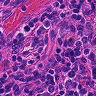
Metastatic tissue present: no